Question: I have a 'UITableViewController',and have set its content to 'Static Cells',style to 'grouped'.
My question is how to add the red button to the tableview appropriately,Any ideas?

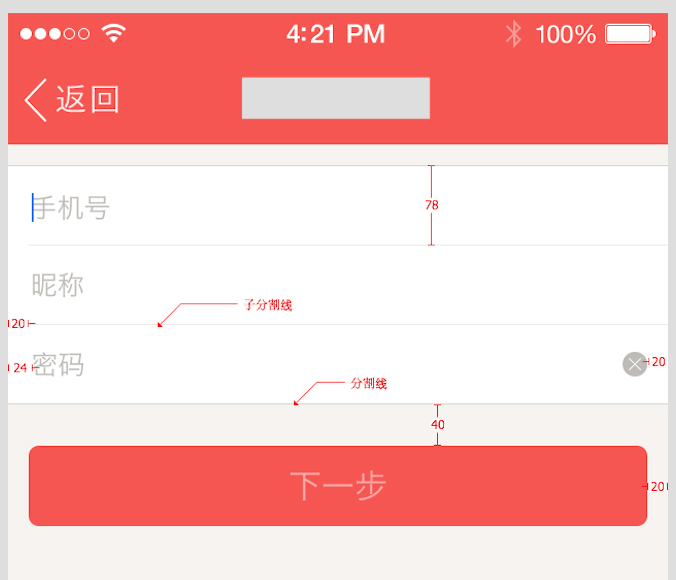
Answer: Add it to the footer of the table. Apparently it is not part of any cell.